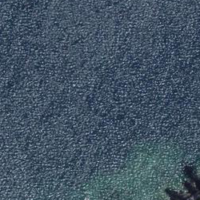
EUNIS habitat code: 14
Species observed at this site:
Nucifraga caryocatactes